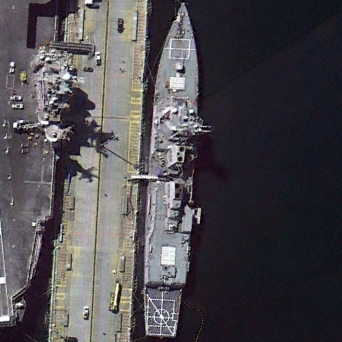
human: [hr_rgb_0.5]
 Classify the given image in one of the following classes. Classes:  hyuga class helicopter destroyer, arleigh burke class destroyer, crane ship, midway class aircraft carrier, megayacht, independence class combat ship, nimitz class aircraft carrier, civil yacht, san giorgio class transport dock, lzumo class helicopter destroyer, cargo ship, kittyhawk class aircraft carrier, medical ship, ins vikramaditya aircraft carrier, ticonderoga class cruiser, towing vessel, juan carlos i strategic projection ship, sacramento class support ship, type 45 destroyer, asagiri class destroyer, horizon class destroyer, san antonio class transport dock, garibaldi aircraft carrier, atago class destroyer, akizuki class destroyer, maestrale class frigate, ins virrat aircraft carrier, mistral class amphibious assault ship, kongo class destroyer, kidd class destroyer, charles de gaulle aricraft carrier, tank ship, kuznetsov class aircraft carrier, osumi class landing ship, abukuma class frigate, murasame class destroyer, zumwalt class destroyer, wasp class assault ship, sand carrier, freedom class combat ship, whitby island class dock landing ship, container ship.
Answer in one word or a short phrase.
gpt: Arleigh Burke class destroyer